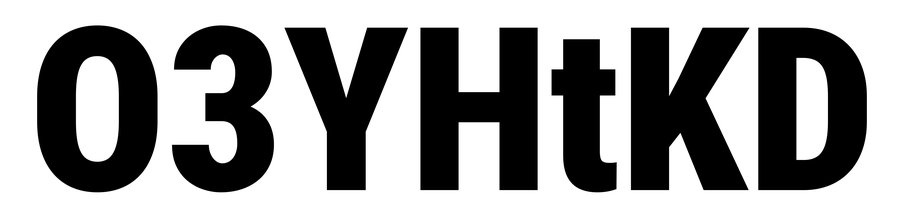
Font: Roboto_Condensed_Black